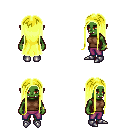
a pixel art fantasy rpg character, female body template, orc, green skin, brown sleeveless shirt, magenta pants, gold extra-long hairstyle, bracelets, metal boots, four views (front, back, left, right), 2x2 character sprite sheet, small pixel art, hard edges, no anti-aliasing